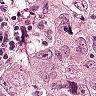
Metastatic tissue present: yes